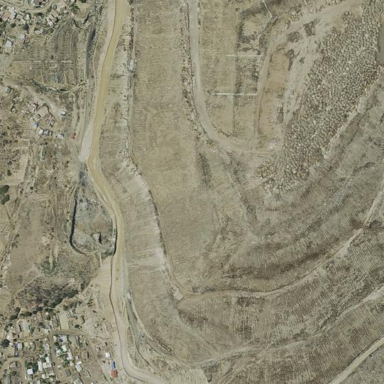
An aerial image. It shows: Landfill area.